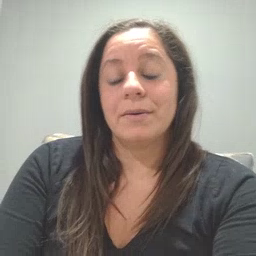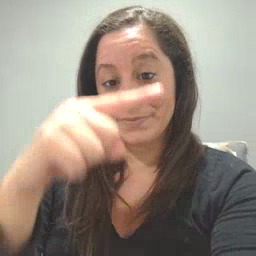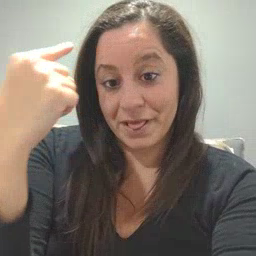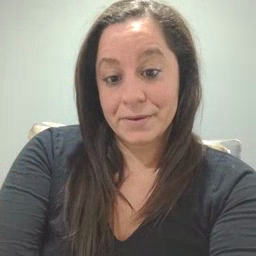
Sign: black